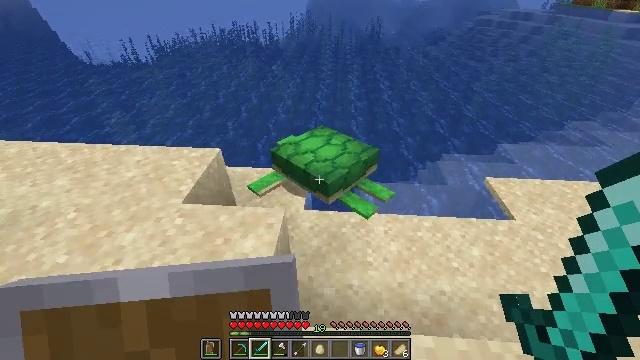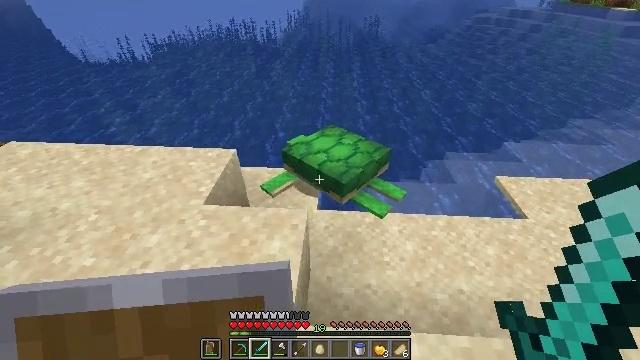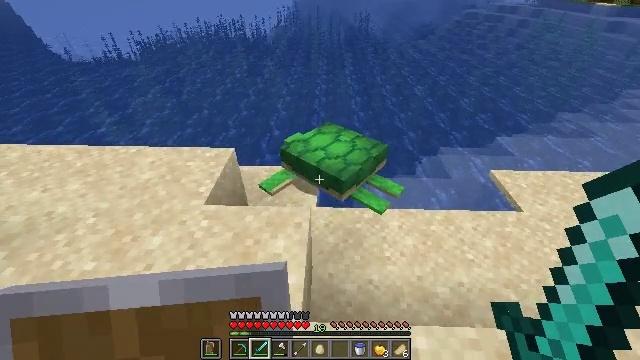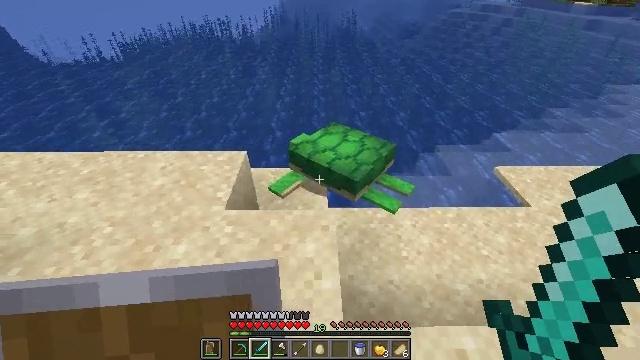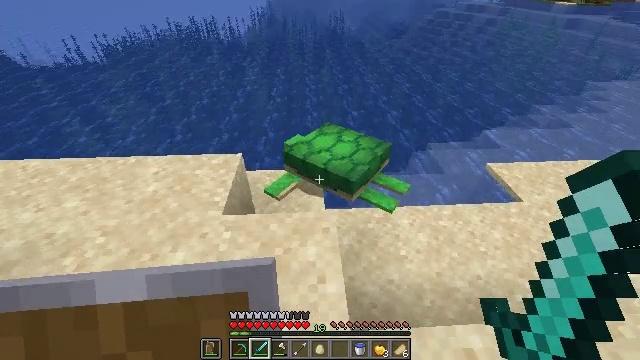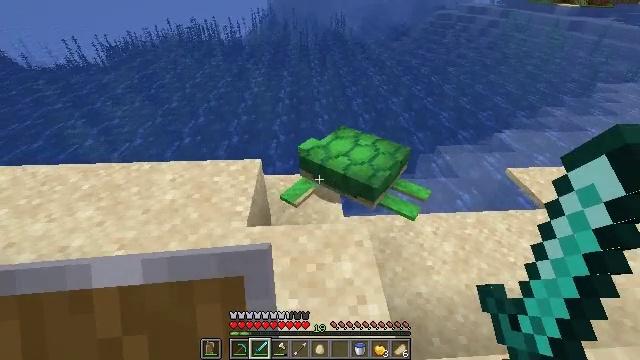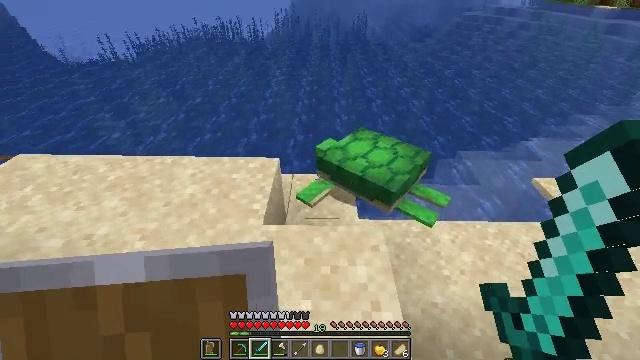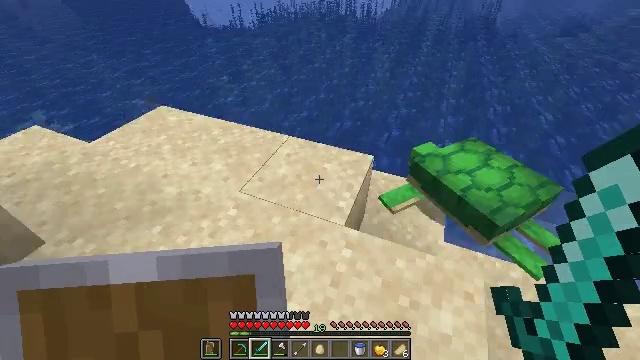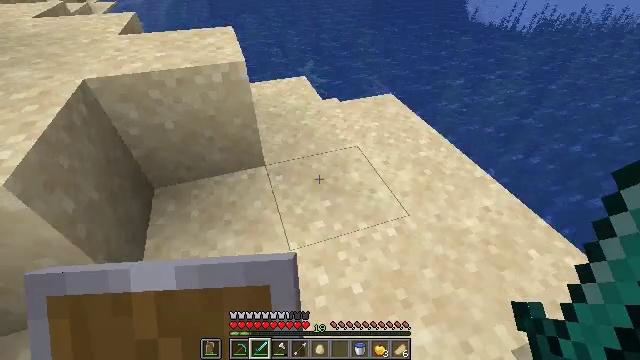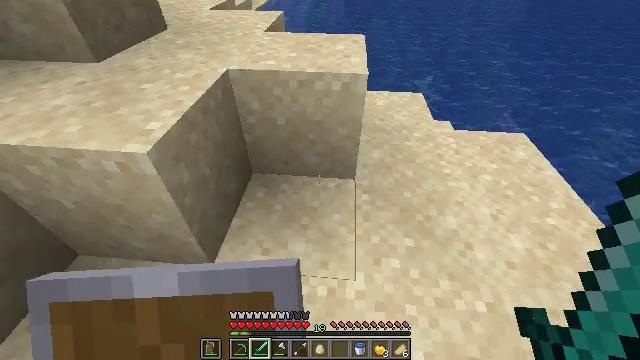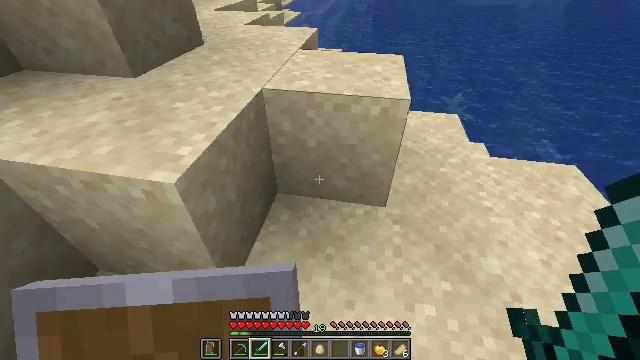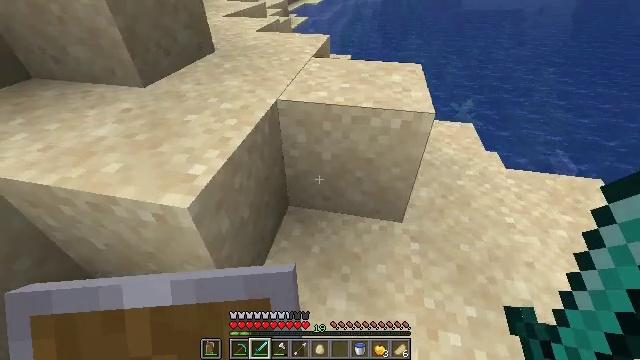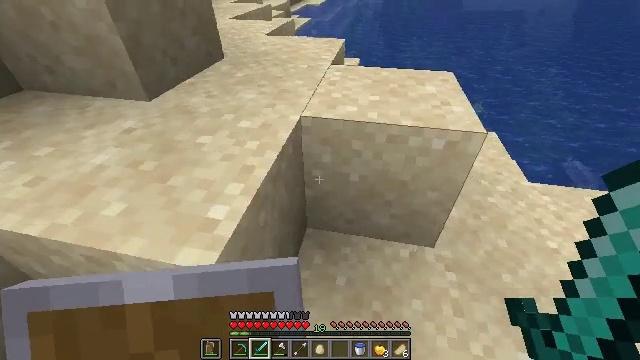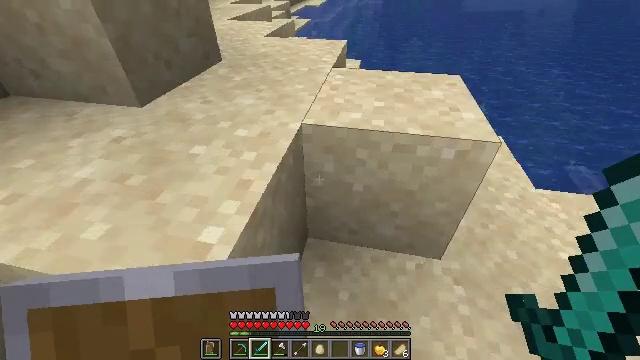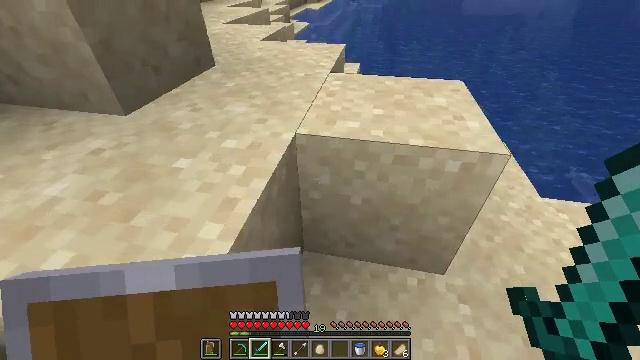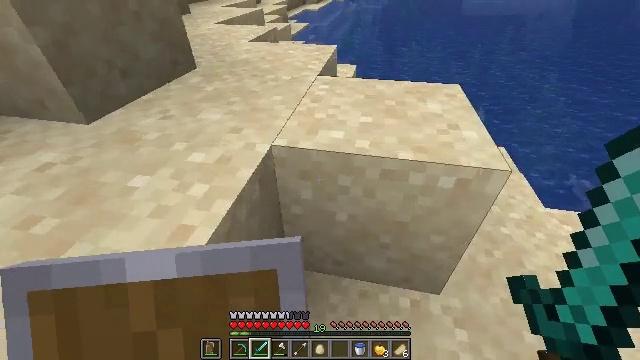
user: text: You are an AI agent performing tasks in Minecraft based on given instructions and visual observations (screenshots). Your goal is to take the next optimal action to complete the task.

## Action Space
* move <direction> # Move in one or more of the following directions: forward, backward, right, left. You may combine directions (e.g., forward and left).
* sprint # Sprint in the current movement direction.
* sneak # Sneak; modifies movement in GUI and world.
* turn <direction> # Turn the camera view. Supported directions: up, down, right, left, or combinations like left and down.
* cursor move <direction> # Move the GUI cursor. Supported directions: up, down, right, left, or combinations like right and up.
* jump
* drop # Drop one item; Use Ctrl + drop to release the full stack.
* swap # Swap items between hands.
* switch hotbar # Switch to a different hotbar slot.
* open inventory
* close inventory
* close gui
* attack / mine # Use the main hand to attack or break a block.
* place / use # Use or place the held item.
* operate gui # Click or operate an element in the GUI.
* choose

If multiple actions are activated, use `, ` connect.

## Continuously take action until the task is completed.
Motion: motion action
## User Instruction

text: Break the sand block.
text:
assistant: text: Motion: move left
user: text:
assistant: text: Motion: move left, turn right
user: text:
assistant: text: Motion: move forward and move left, turn right
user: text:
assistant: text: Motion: move forward and move left, turn right
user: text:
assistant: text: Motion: move forward and move left
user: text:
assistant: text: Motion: move forward and move left, turn left
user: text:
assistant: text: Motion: move forward and move left, turn left and down
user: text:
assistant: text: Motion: move forward and move left, turn left and down
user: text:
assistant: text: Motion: move forward and move left, turn left
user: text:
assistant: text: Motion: move forward and move left, turn left and up
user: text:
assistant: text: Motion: move forward and move left, turn left
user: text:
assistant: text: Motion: move forward
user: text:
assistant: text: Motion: move forward and move right
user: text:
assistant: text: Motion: move forward and move right
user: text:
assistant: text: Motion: move forward and move right
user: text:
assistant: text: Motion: move forward and move right
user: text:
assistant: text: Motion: move forward and move right
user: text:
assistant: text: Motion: move forward and move right, turn up
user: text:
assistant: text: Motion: move forward and move right, turn up
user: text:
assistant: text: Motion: move forward and move right
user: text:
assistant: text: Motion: move forward and move right
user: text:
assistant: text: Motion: move forward and move right, turn left
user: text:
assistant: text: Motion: move forward and move right, turn left
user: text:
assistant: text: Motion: move forward and move right, turn left
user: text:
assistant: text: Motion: move forward, turn left
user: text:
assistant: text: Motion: move forward, turn left and up
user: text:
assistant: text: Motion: move forward, turn left and up
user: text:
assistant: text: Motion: move forward, turn up
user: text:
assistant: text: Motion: move forward
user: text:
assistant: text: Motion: no_op